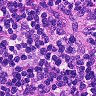
Metastatic tissue present: no